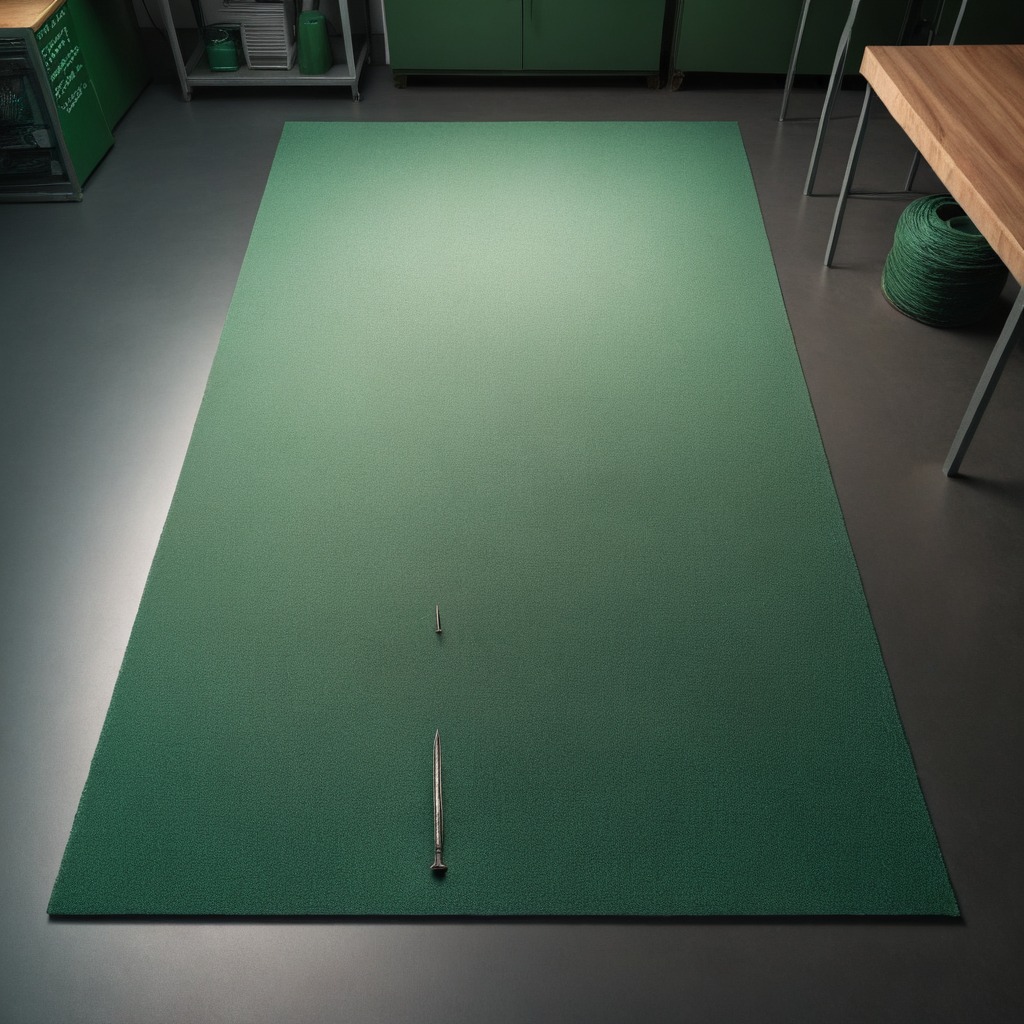
A nail lying on the granite tabletop